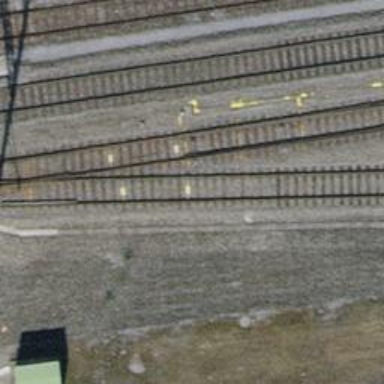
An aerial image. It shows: Single-track electrified railway with contact line.